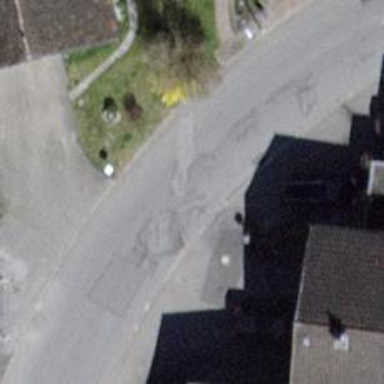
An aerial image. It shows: Residential road with asphalt surface. There is sidewalk on the left side.